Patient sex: F
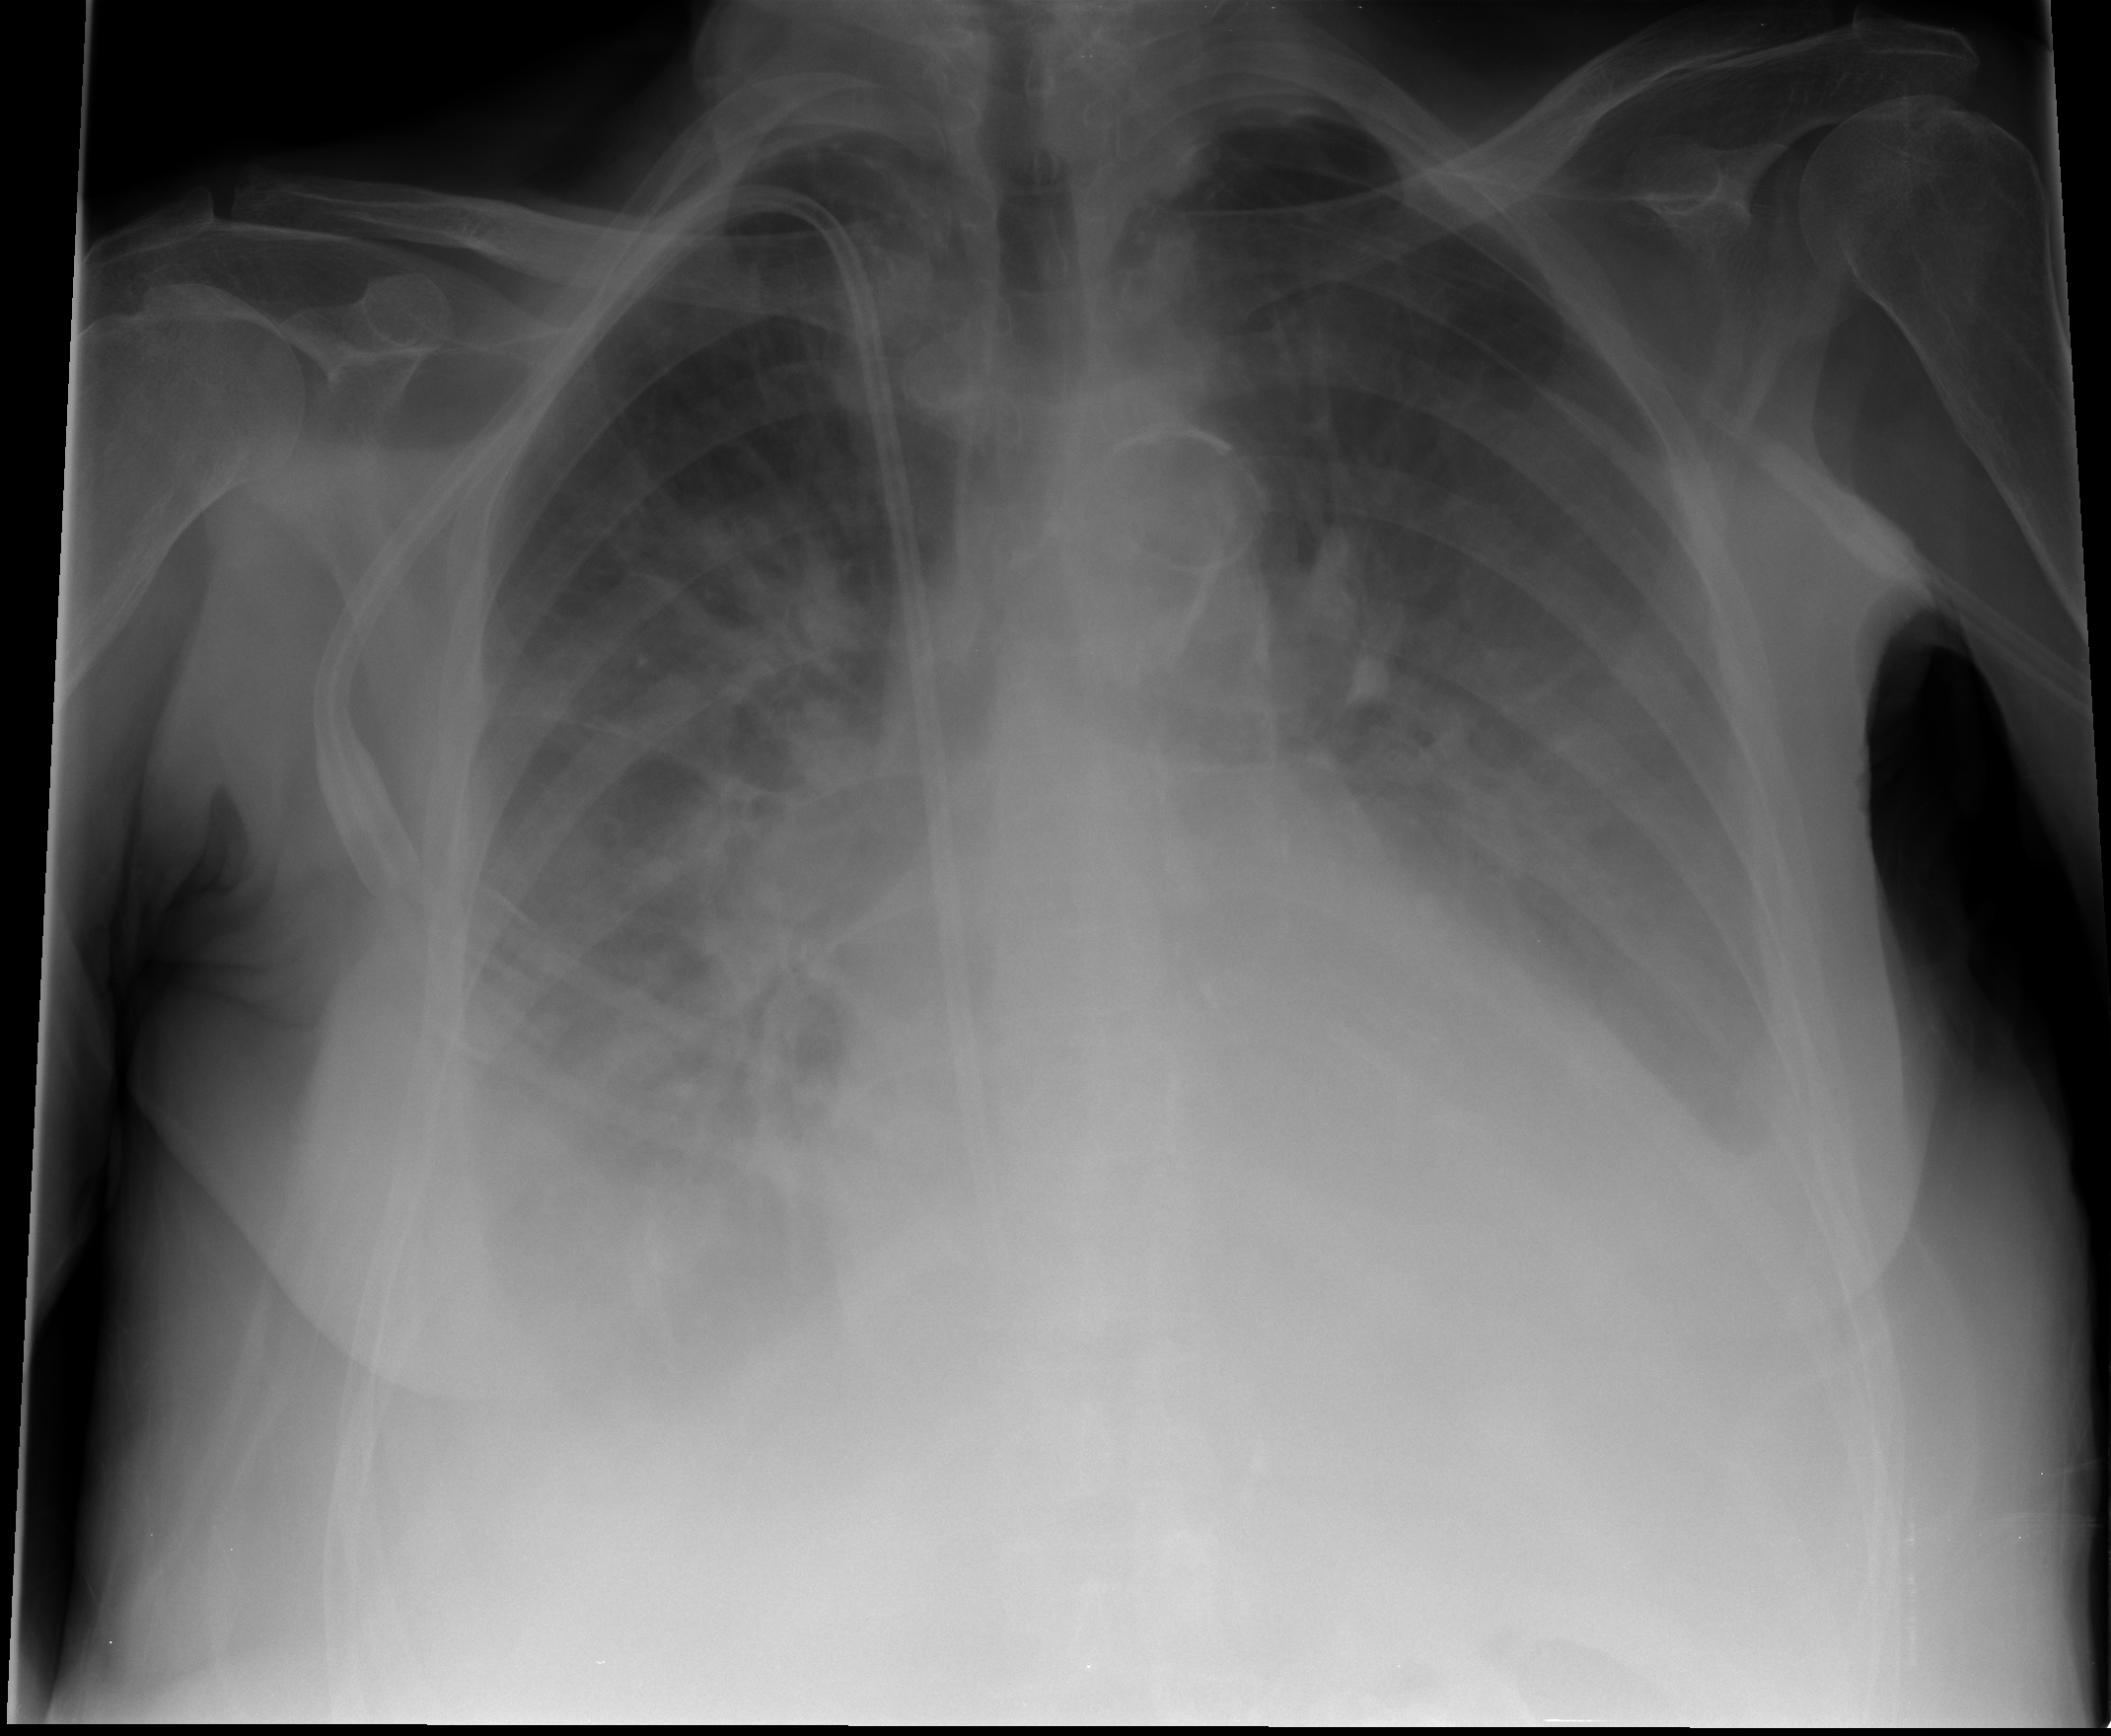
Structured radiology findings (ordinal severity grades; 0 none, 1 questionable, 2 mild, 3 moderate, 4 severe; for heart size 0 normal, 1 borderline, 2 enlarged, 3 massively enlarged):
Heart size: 2
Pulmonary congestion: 3
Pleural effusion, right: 3
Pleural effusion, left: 3
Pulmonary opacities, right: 0
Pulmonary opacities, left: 0
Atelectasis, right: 2
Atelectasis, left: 2